Question: I'm developing a wordpress plugin locally using:
- - -
I've turned off short tag, magic quotes and zlib compression, but occasionally 'load-scripts.php' comes back all gibberish:

The admin area has no styling, and none of the scripts on the page load or work.
Occasionally, though they do work with a few hard refreshes ( shift + cmd + r )
I've seen a few similar examples and tried their fixes, to no avail (hence disabling short tags, magic quotes and zlib compression).
I've tried it in Firefox, and it breaks ... but when I hard-refresh the page a few times, the issue goes away.
I cannot replicate the issue in Safari.
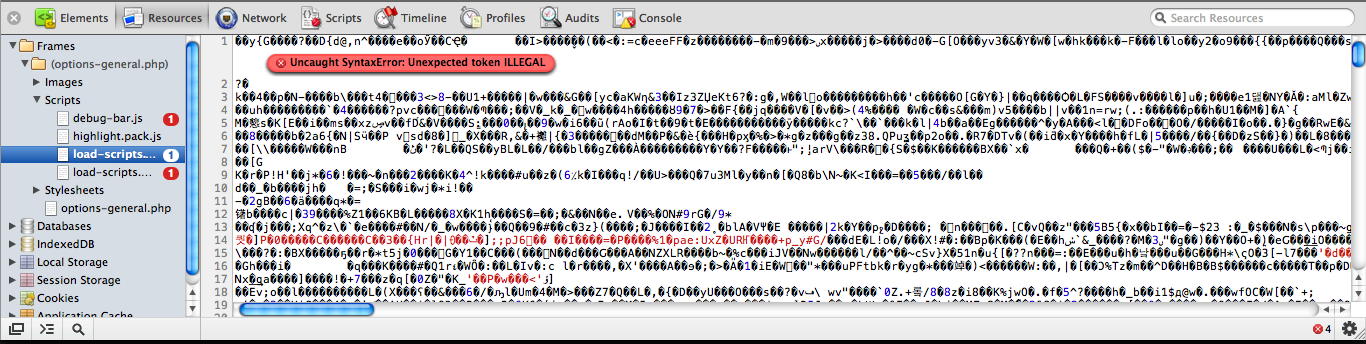
Answer: I had the same issue. Deleting my cookies from that domain and clearing my cache fixed it.